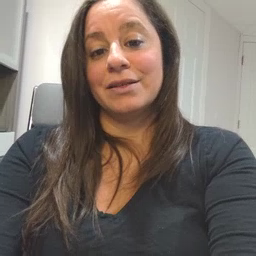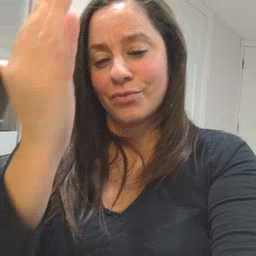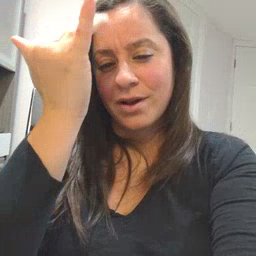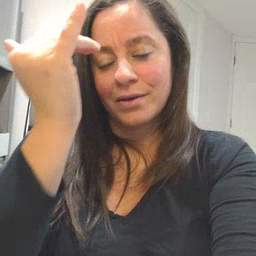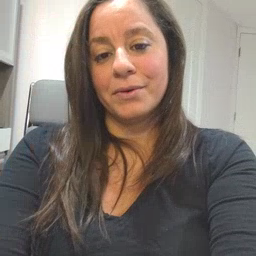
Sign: why